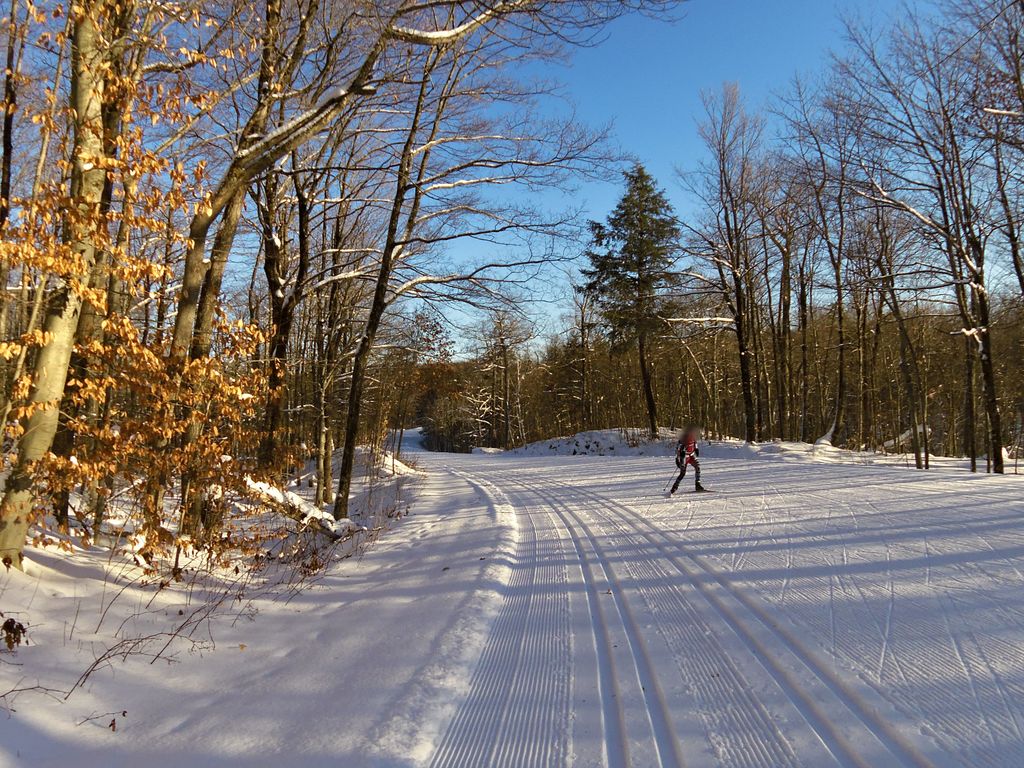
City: ottawa-gatineau